【题型】选择题　【知识点】解析几何　【难度】medium
油纸伞是中国传统工艺品，至今已有1000多年的历史，为宣传和推广这一传统工艺，广安市文化宫于春分时节开展油纸伞文化艺术节。活动中将油纸伞撑开后摆放在户外展览场地上，如图所示，该伞的伞沿是一个半径为3的圆，圆心到伞柄底端距离为3，阳光照射油纸伞在地面形成了一个椭圆形影子（春分时，广安的阳光与地面夹角为$60^\circ$），若伞柄底端正好位于该椭圆的焦点位置，则该椭圆的离心率为（  ）

A. $\sqrt{3}-1$ \quad B. $\sqrt{2}-1$ \quad C. $2-\sqrt{3}$ \quad D. $\frac{\sqrt{2}}{2}$
【解答】
\textbf{【答案】} $\boldsymbol{C}$

\vspace{0.3cm}

\textbf{【分析】} 根据所给条件作出图形，再利用正弦定理求出椭圆的长轴长，结合焦点位置求出半焦距，进而可得该椭圆的离心率。

\vspace{0.3cm}

\textbf{【解答】} 解：如图，伞的伞沿与地面接触点$B$是椭圆长轴的一个端点，
伞沿在地面上最远的投影点$A$是椭圆长轴的另一个端点，对应的伞沿为$C$，
$O$为伞所在圆的圆心，$F$为伞柄底端，即椭圆的左焦点。

设椭圆的长半轴长为$a$，半焦距为$c$，由$OF \perp BC$，$|OF| = |OB| = 3$，
可得$a + c = |BF| = 3\sqrt{2}$，$\angle FBC = 45^\circ$，$|AB| = 2a$，$|BC| = 6$，
在$\triangle ABC$中，$\angle BAC = 60^\circ$，则$\angle ACB = 75^\circ$，
\[
\sin \angle ACB = \sin(45^\circ + 30^\circ) = \frac{\sqrt{2}}{2} \times \frac{\sqrt{3}}{2} + \frac{\sqrt{2}}{2} \times \frac{1}{2} = \frac{\sqrt{6} + \sqrt{2}}{4},
\]
由正弦定理得，$\frac{2a}{\sin 75^\circ} = \frac{6}{\sin 60^\circ}$，
解得
\[
a = \frac{6 \times \frac{\sqrt{6} + \sqrt{2}}{4}}{2 \times \frac{\sqrt{3}}{2}} = \frac{\sqrt{6} + 3\sqrt{2}}{2},
\]
则
\[
c = \frac{3\sqrt{2} - \sqrt{6}}{2},
\]
所以该椭圆的离心率
\[
e = \frac{c}{a} = \frac{3\sqrt{2} - \sqrt{6}}{3\sqrt{2} + \sqrt{6}} = 2 - \sqrt{3}.
\]

故选：$C$。
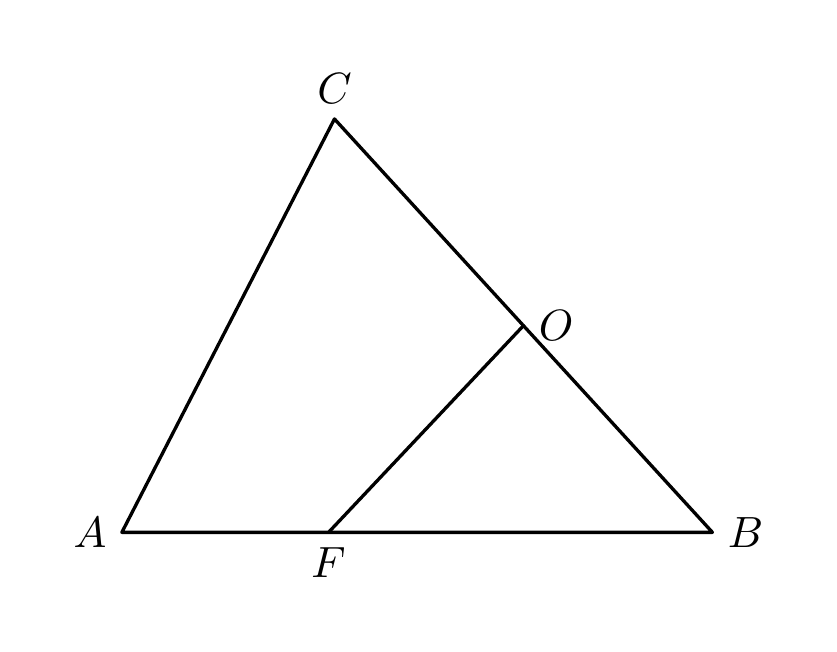